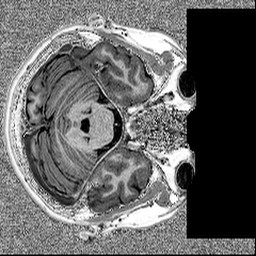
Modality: MP2RAGE
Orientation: axial
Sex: female